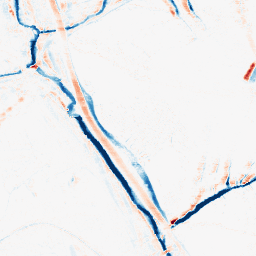
Category: morphological
Decomposition family: morphological_ellipse
Decomposition parameters: operation: average
width: 5
height: 10
Upsampling method: bicubic_3x
Upsampling parameters: scale: 3
Upsampling scale: 3